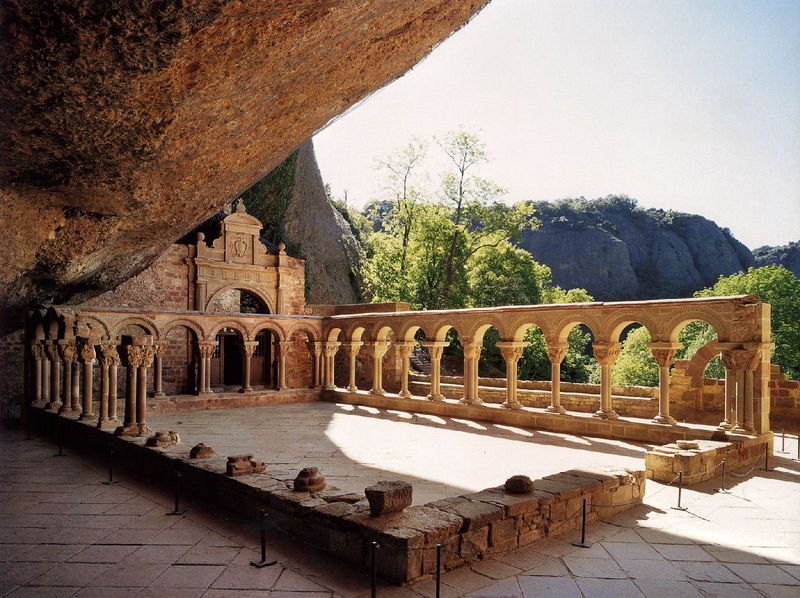
Titel: San Juan de la Pena, Aragón
Standort: Huesca, S. Juan de la Pena (EU - E - Aragonien)
Schlagwörter: baum, berg, felsen, himmel, bäume, landschaft, licht, säule, säulen, architektur, stein, steine, bild, hügel, kirche, sonne, gotik, bogen, berge, fels, kette, platz, tor, foto, fotografie, bögen, eingang, ruine, kloster, arkaden, photo, fragment, gotisch, zerstört, platten, fließen, absperrung, säulengang, kreuzgang, ausgrabung, terracotta